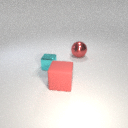
small cyan metal cube in front of large red metal sphere